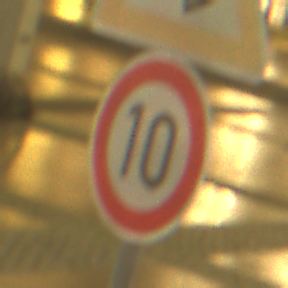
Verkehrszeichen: Geschwindigkeit10
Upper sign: AmphibienwanderungRechts
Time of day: Night
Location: Outdoor (Urban)
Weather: Overcast
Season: NotSpecified
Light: Artificial